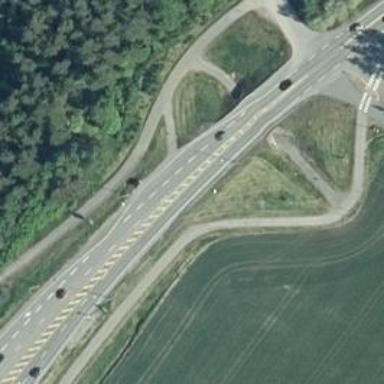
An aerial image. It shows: Asphalt trunk highway.